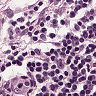
Metastatic tissue present: no